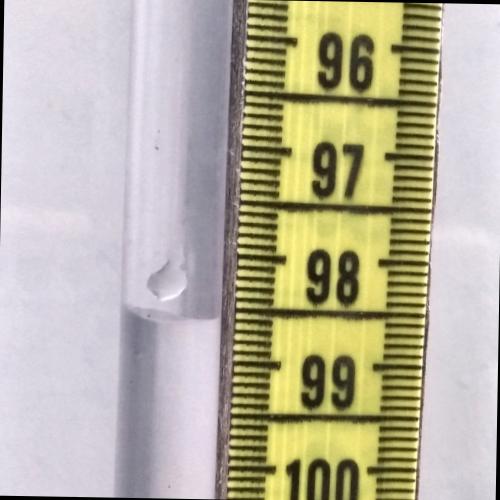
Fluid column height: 98.6 cm